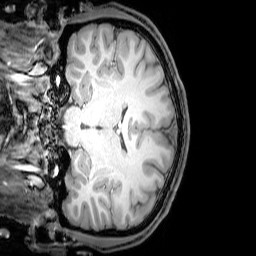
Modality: T1w
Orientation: coronal
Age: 21
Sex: male
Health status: healthy
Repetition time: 0.081 s
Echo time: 0.037 s